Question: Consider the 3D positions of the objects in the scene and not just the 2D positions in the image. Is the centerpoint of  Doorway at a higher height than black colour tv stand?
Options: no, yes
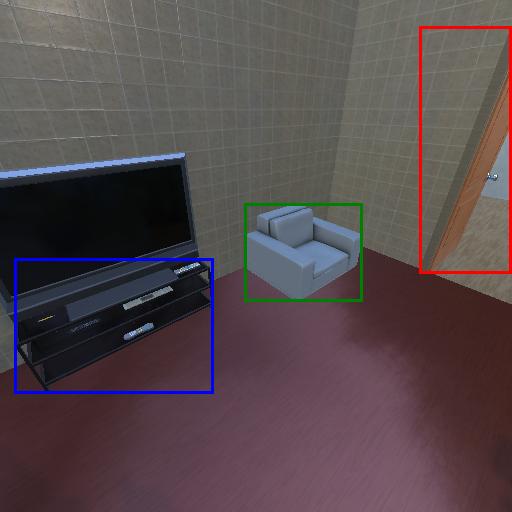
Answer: no